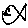
Label: fish